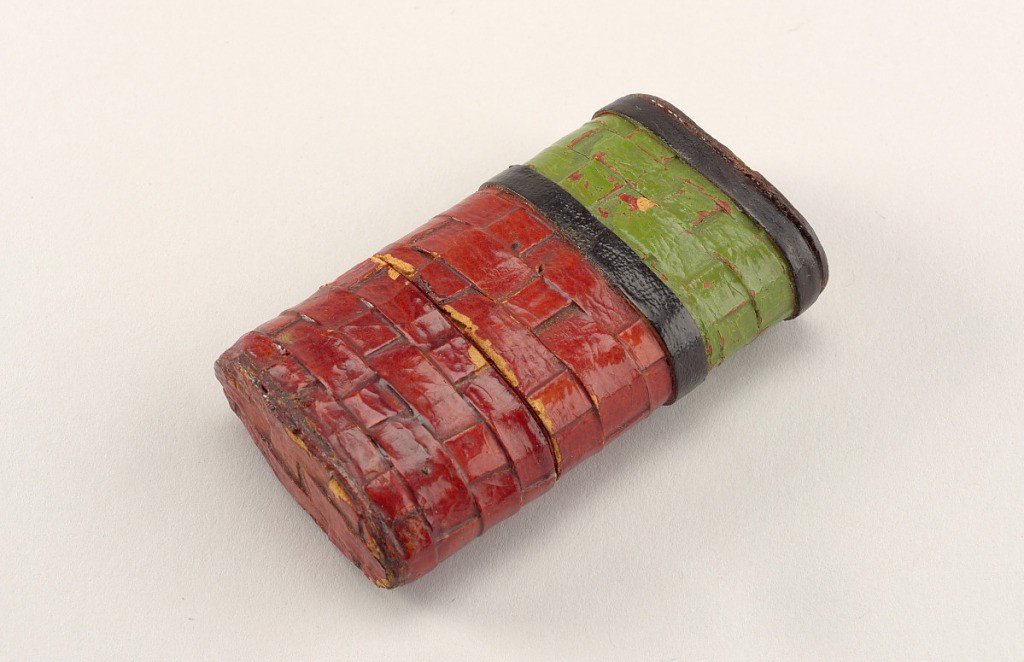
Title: Prison Cell Entrance
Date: late 19th century
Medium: Painted and varnished cardboard, thread, sandpaper
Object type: Matchsafe
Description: Oblong, curved vertical sides, featuring woven and applied strips of cardboard, painted and varnished to resemble a bricked prison cell entrance. Rectangular, recessed doorway has grid of fine threads, simulating cell bars, black cornice-like band over door, number 43 painted in yellow at left of doorway; lower third of wall area woven and painted green, bordered above and below with black bands, upper 2/3 of wall area woven and painted red. Slip-top cover (upper third of box) when closed meets black overdoor band, lid may also be removed entirely. Striker of sandpaper on box bottom.